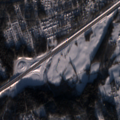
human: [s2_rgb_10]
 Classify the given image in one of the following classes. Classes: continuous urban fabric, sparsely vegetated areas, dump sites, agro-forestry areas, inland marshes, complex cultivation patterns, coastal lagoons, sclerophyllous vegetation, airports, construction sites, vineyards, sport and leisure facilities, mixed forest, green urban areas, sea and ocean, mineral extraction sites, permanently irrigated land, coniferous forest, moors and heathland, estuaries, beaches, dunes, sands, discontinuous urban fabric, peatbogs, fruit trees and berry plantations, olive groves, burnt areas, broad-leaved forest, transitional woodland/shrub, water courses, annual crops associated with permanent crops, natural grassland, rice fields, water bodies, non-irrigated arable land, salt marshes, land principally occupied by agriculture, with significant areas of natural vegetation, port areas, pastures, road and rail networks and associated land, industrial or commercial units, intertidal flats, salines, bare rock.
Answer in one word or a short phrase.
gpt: discontinuous urban fabric, land principally occupied by agriculture, with significant areas of natural vegetation, coniferous forest, mixed forest, transitional woodland/shrub